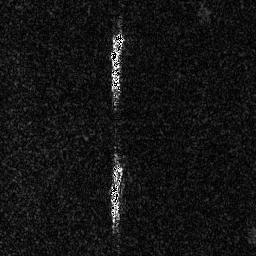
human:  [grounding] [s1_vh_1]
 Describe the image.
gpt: In the satellite image, there is  <ref>1 medium ship </ref> <box>[[42, 11, 48, 26, 0]]</box> located at top,  <ref>1 medium ship </ref> <box>[[42, 62, 48, 80, 0]]</box> located at bottom.